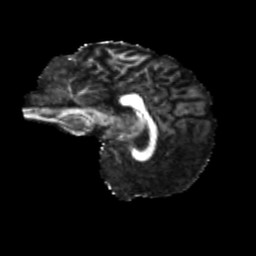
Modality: FA
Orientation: sagittal
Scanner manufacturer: siemens
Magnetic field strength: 3 T
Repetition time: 4 s
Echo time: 0.0594 s